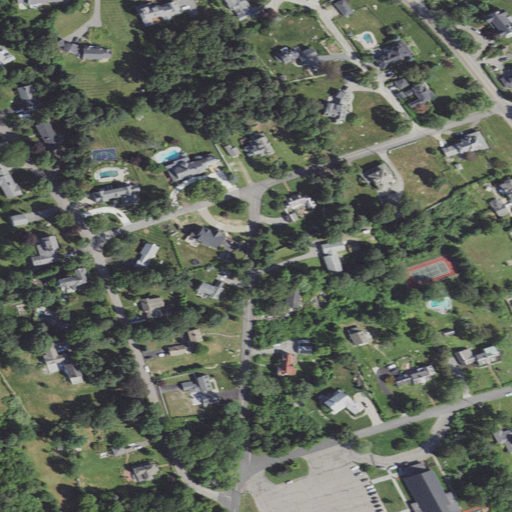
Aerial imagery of mountain in Massachusetts named Mann Hill containing low intensity development, medium intensity development, open development, mixed forest, high intensity development, evergreen forest, grassland, woody wetlands, and deciduous forest